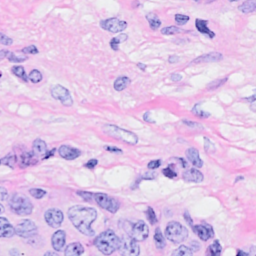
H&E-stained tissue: Breast